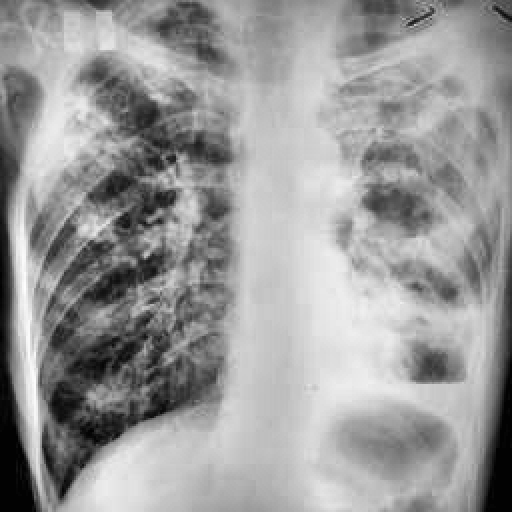
Finding: TUBERCULOSIS